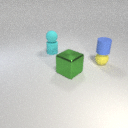
small cyan rubber cylinder to the left of large green metal cube